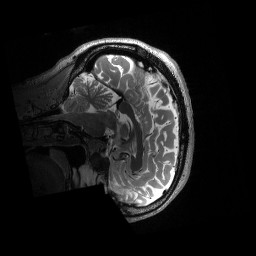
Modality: T2w
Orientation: sagittal
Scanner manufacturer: siemens
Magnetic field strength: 3 T
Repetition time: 3.2 s
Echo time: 0.563 s